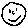
Label: smiley face